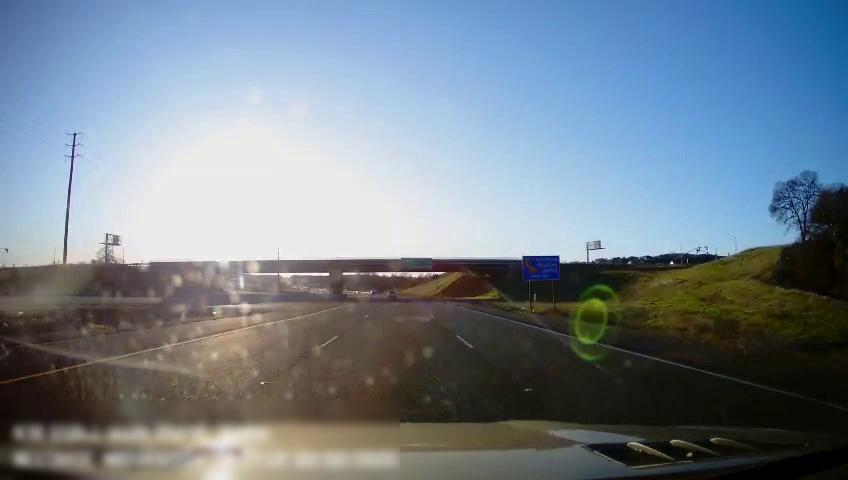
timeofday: Day
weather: Sunny
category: Drivable Space
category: Drivable Space
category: Lanes | Alternate Lane
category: Lanes | Current Lane
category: Lanes | Current Lane
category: Lanes | Alternate Lane
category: Traffic | Signs
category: Traffic | Signs